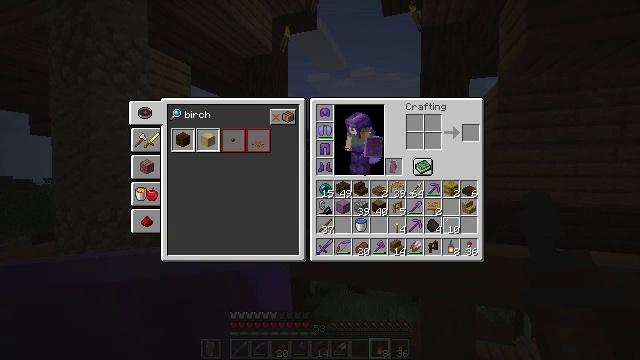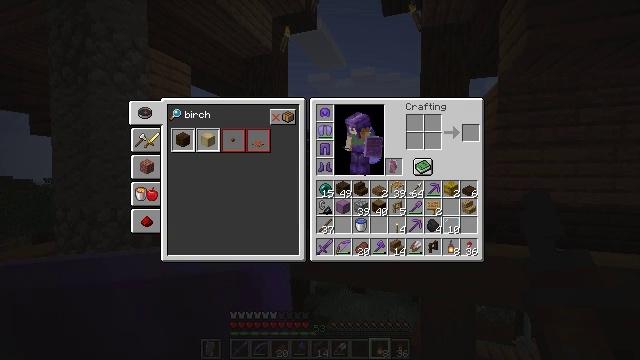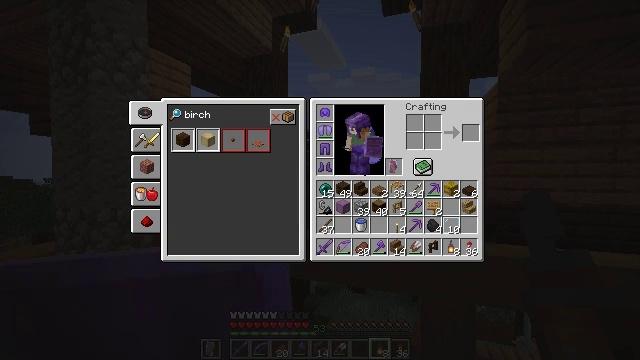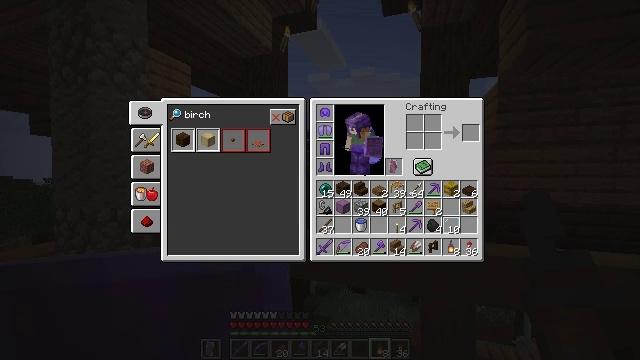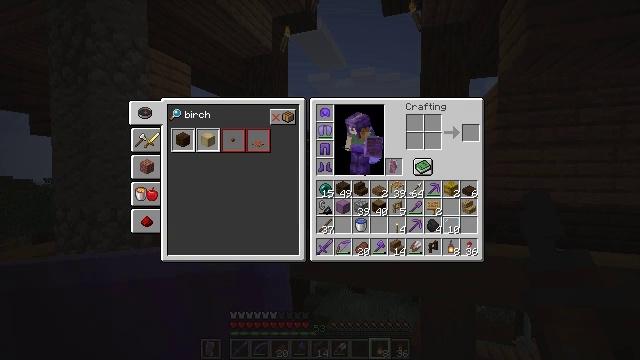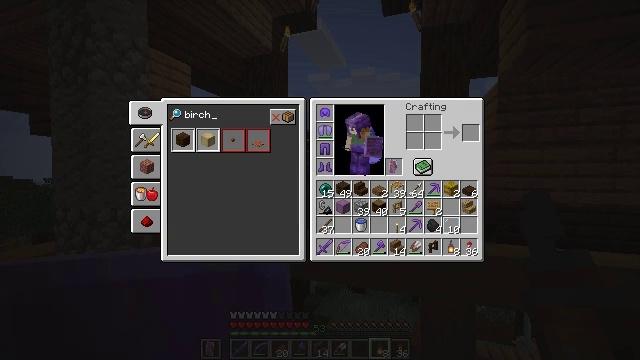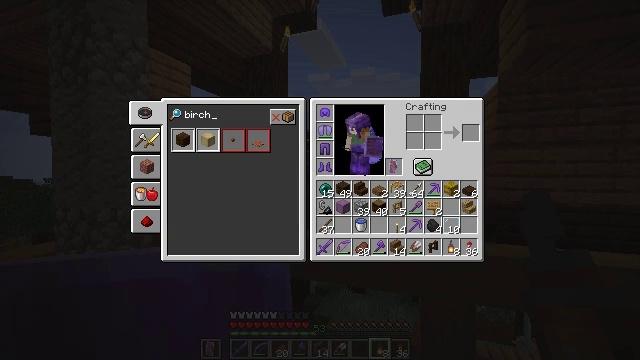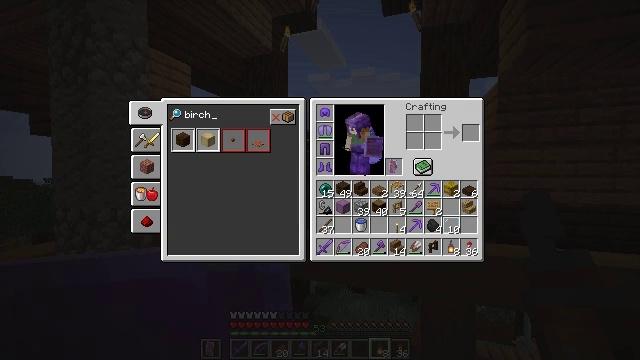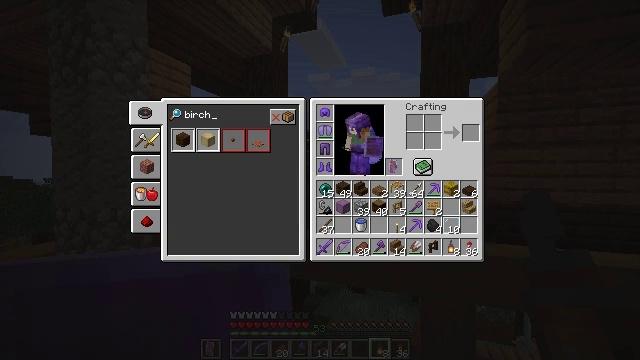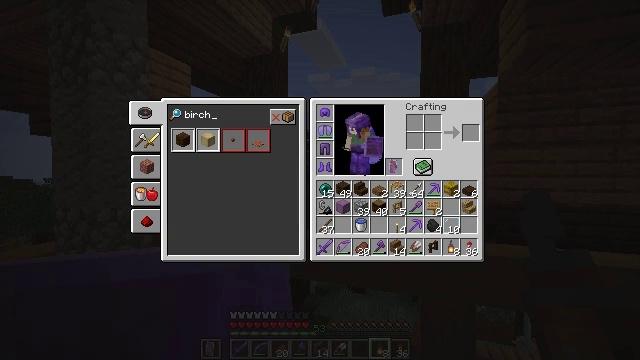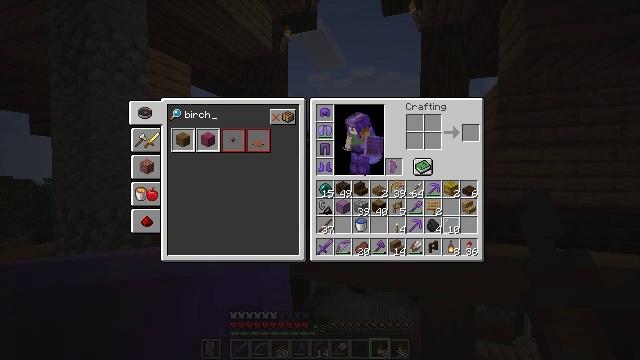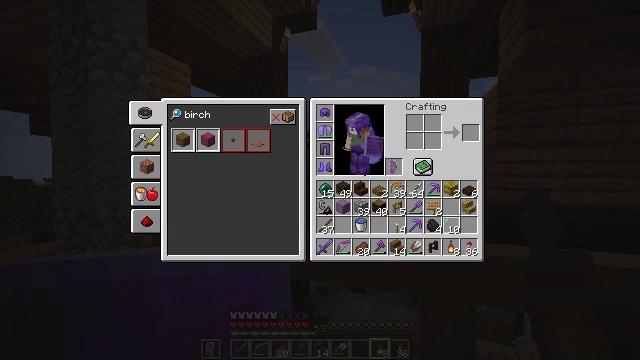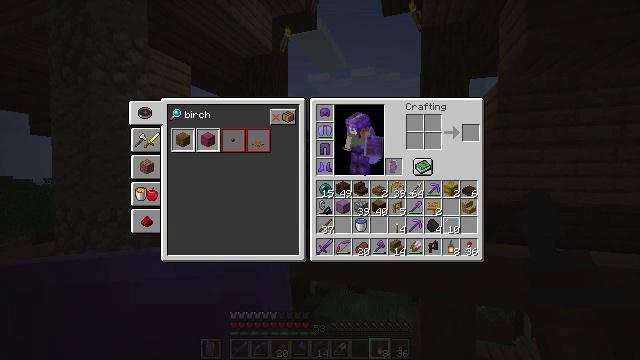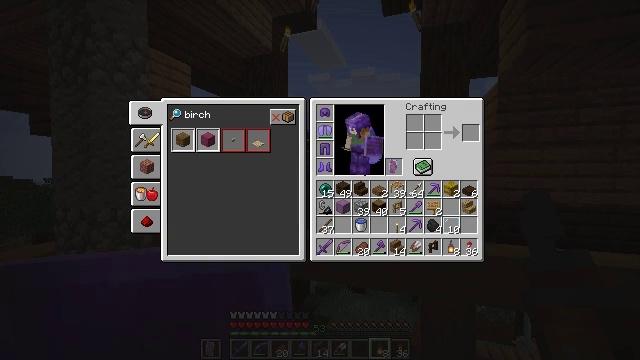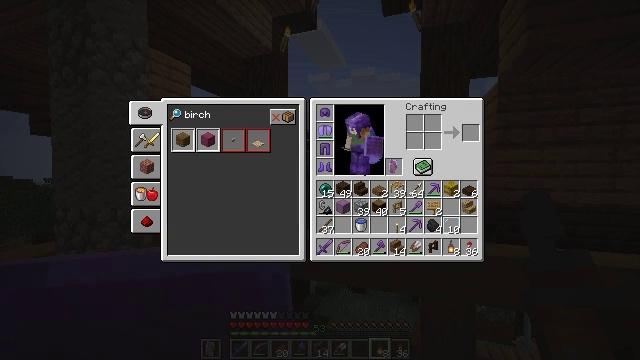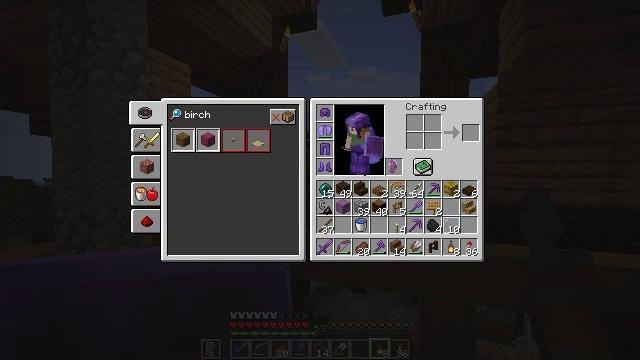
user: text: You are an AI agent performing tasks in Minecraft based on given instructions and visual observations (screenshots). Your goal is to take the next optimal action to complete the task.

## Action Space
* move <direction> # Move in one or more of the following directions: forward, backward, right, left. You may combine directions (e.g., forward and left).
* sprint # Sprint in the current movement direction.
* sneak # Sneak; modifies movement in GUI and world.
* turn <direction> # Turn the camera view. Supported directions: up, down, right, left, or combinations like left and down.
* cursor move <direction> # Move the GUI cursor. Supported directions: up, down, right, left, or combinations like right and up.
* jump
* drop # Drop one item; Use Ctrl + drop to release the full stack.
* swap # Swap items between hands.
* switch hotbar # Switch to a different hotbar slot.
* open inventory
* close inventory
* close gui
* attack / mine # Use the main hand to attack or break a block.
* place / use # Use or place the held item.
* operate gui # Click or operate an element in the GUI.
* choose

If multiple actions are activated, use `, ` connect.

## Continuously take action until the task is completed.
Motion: motion action
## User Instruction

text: Remove and gather vines.
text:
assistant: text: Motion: no_op
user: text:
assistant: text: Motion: no_op
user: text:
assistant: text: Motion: no_op
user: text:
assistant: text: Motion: no_op
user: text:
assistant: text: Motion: no_op
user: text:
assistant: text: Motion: no_op
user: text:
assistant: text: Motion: no_op
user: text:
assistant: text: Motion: no_op
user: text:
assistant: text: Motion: no_op
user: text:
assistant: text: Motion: no_op
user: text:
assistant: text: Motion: no_op
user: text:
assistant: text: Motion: no_op
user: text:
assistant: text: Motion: no_op
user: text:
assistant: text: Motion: no_op
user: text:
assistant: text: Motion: no_op
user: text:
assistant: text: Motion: turn left
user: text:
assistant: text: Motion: turn left
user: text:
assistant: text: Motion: turn left
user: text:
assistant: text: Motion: turn left
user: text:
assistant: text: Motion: no_op
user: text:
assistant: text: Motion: no_op
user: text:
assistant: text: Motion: no_op
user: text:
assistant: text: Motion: no_op
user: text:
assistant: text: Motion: no_op
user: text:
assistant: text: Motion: no_op
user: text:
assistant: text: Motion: no_op
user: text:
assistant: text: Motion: no_op
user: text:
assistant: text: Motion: no_op
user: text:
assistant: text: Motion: no_op
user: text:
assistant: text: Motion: no_op